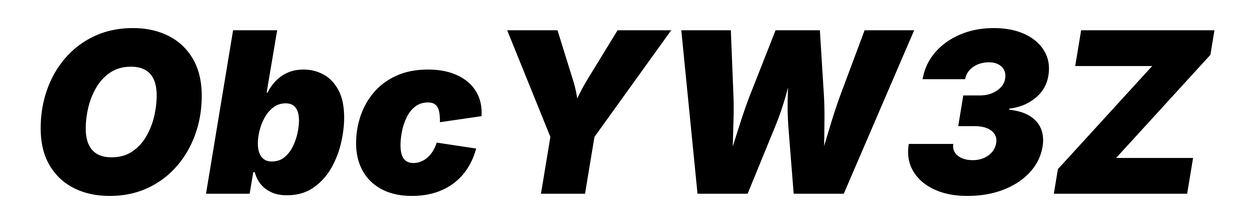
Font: Inter-Italic_Black_Italic